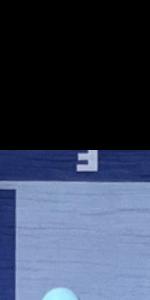
Label: Empty